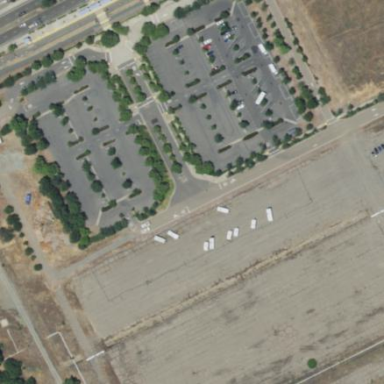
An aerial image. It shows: Parking lot with park and ride facilities.